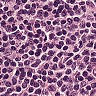
Metastatic tissue present: no